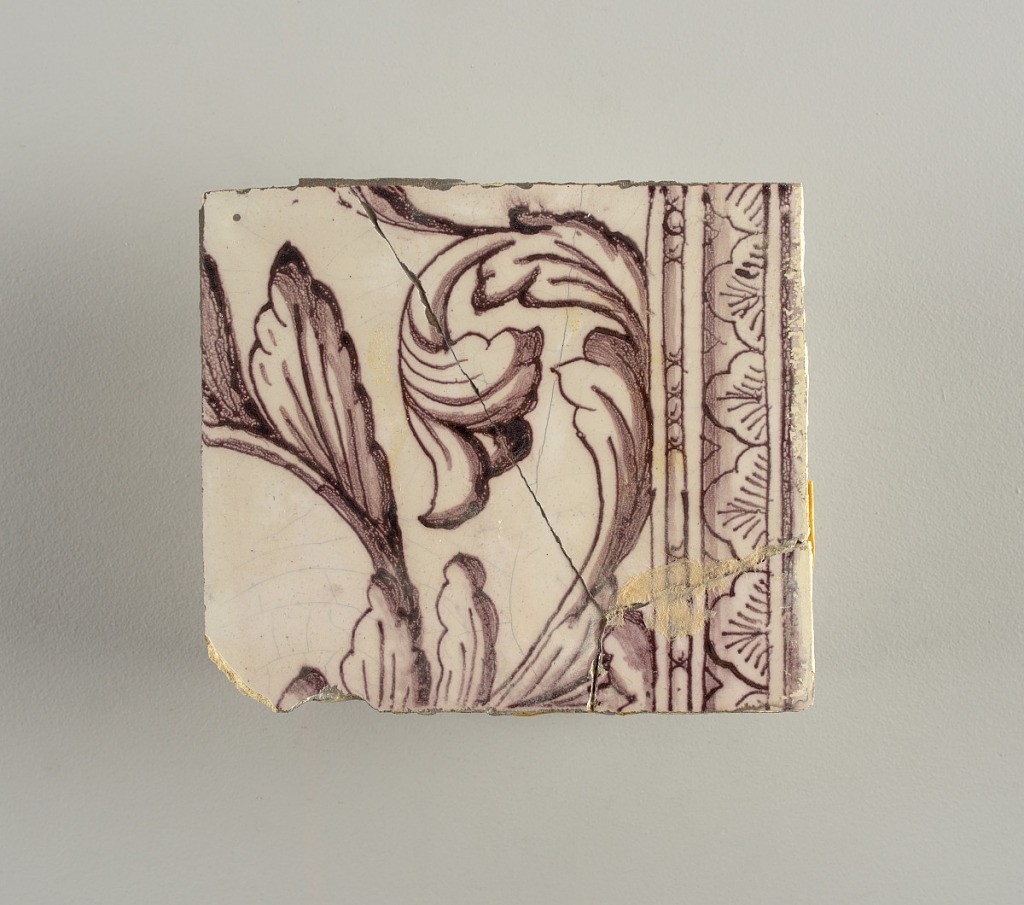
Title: Tile wall facing
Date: ca. 1725
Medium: Tin-glazed earthenware, underglaze
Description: Horizontal rectangle.  Thirty tiles wide and twenty-three tiles high with opening for fireplace eleven tiles wide and ten high.  Foliage arabesques disposed about three vertical axes from which are emphazised by urns at center and right, and at left by the figure of a standing woman carrying an infant on her arm and accompanied by two children.